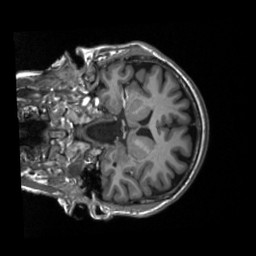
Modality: T1w
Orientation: coronal
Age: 59
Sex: female
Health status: ill
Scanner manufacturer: siemens
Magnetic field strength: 3 T
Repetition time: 2.3 s
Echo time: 0.00201 s